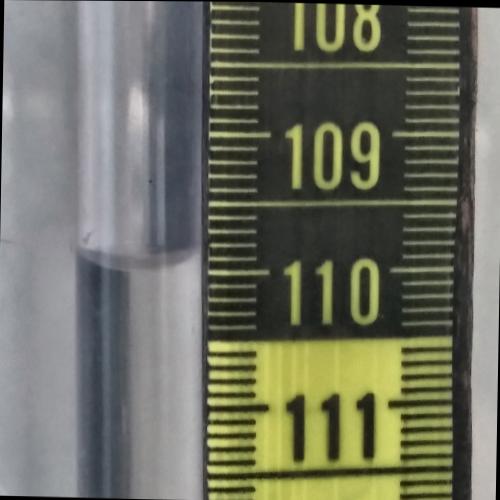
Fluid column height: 109.9 cm